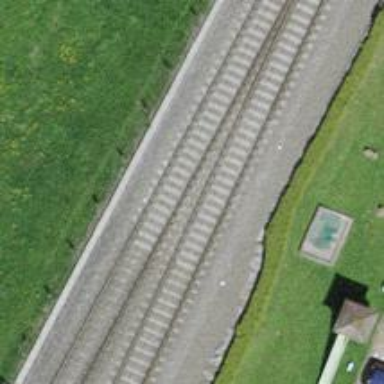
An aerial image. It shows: Railway switch.